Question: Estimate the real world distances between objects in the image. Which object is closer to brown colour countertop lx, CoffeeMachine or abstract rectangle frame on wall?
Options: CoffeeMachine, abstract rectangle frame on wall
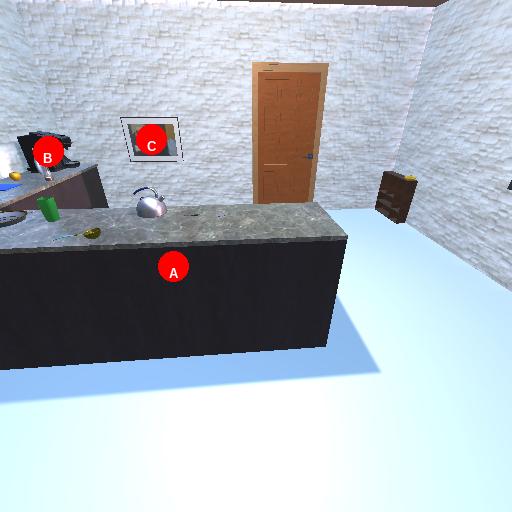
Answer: CoffeeMachine